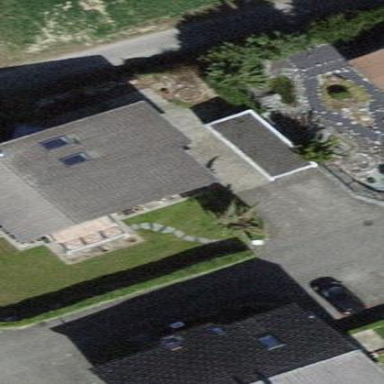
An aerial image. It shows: Building with tile roof.